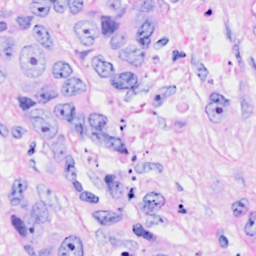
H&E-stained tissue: Breast